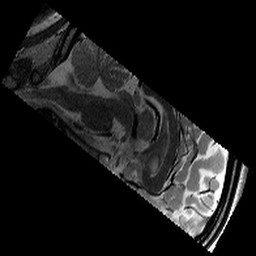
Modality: T2w
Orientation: sagittal
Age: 11
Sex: female
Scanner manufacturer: siemens
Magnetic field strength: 3 T
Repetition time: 9.23 s
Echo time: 0.067 s